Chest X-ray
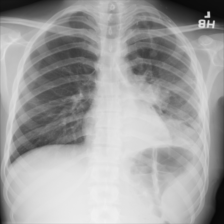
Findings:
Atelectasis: negative
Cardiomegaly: negative
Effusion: negative
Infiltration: negative
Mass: negative
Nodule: negative
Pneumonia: negative
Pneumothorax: negative
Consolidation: negative
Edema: negative
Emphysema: negative
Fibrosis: negative
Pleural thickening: negative
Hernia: negative